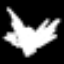
Label: angel